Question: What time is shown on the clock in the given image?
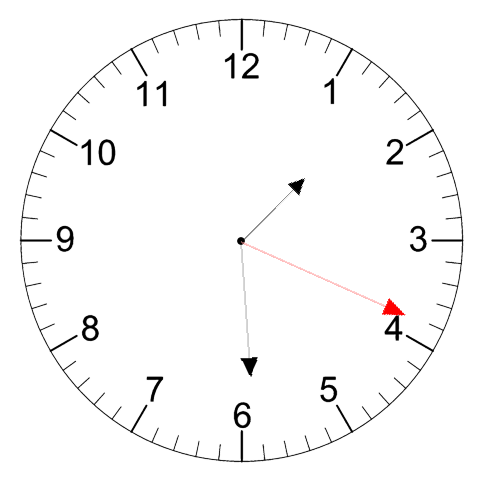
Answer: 01:29:19